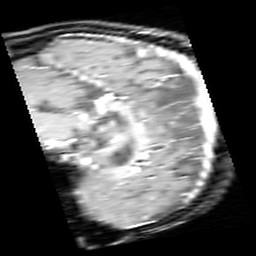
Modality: inplaneT1
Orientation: sagittal
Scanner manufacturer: ge
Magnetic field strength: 3 T
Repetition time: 0.2 s
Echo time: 0.0036 s